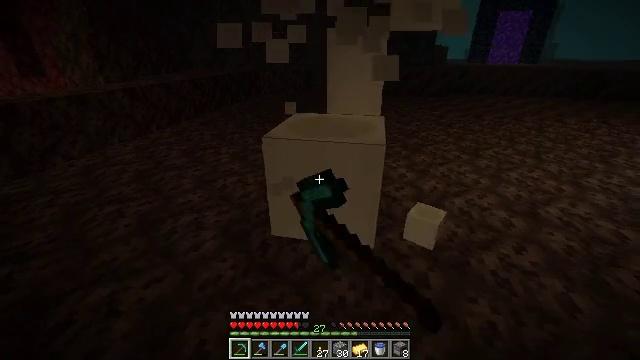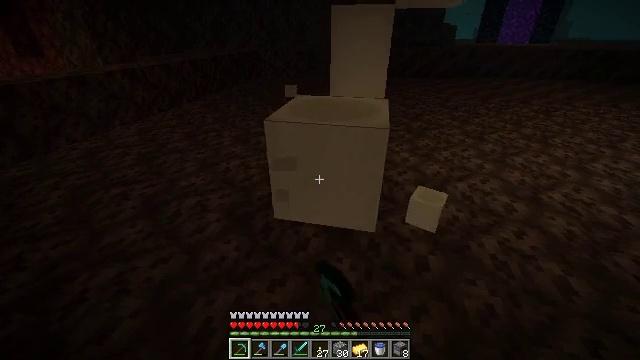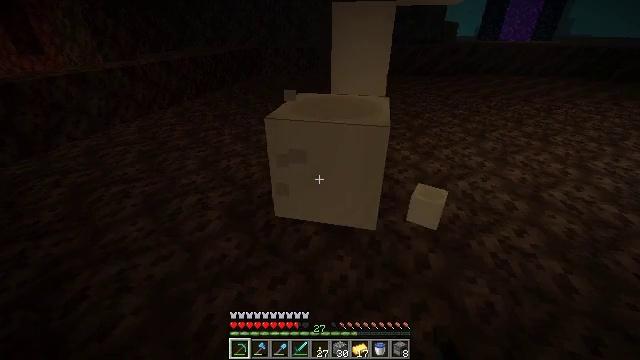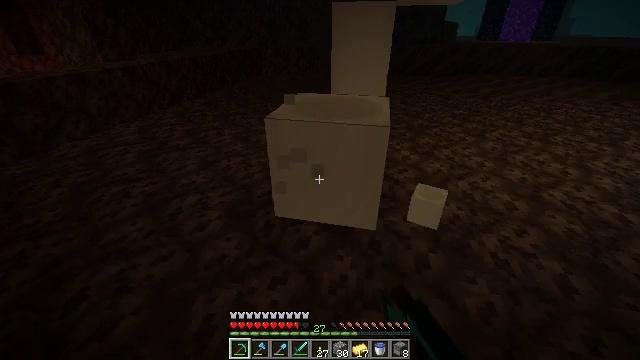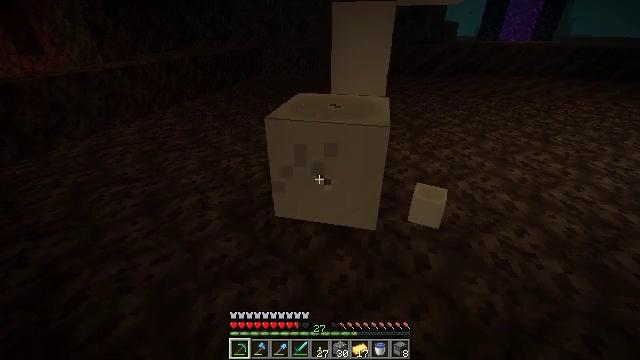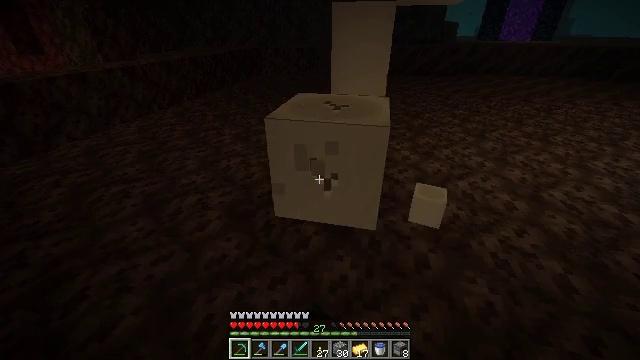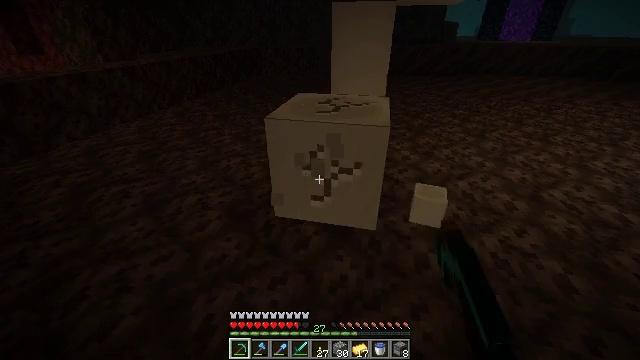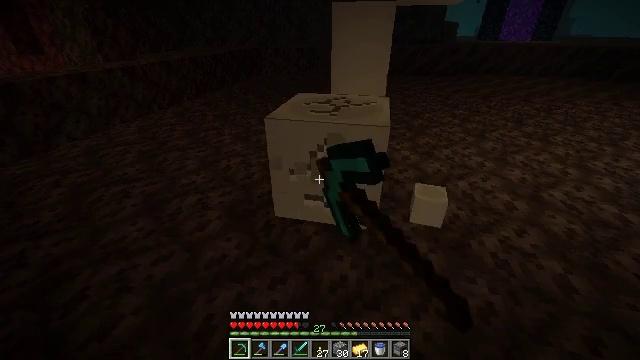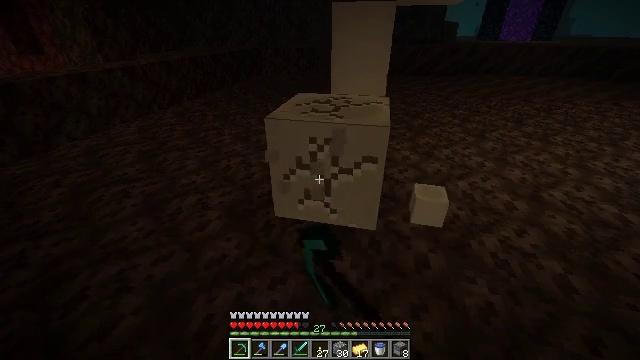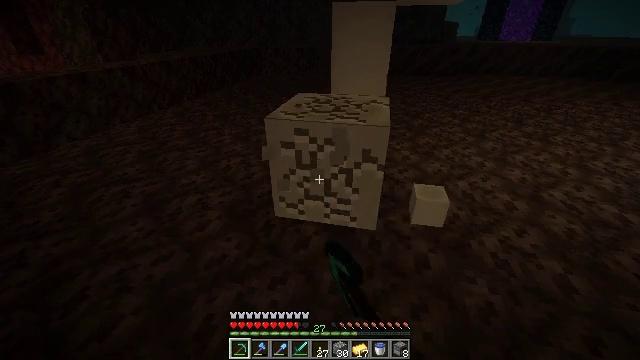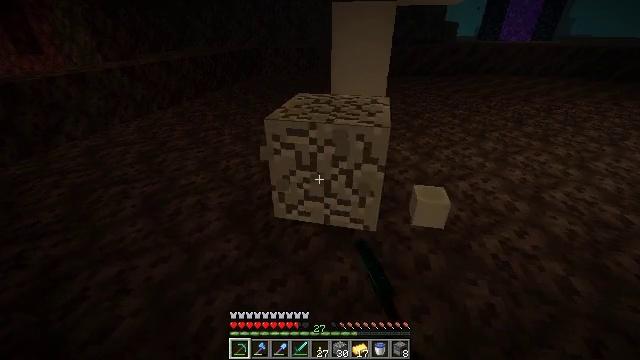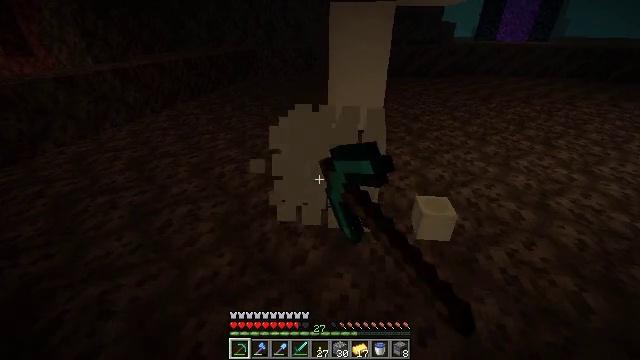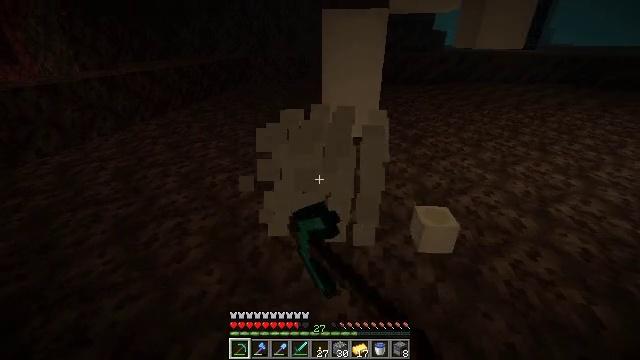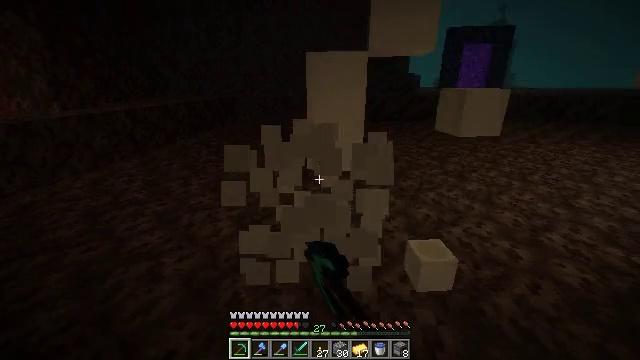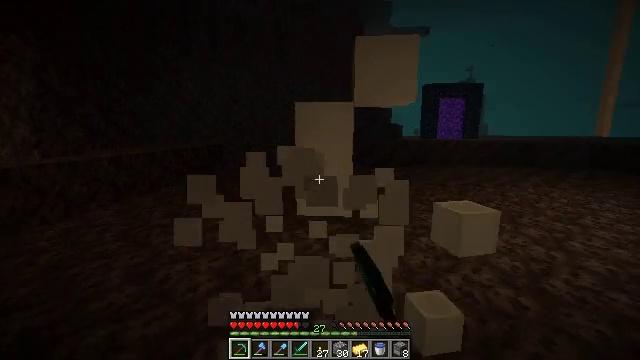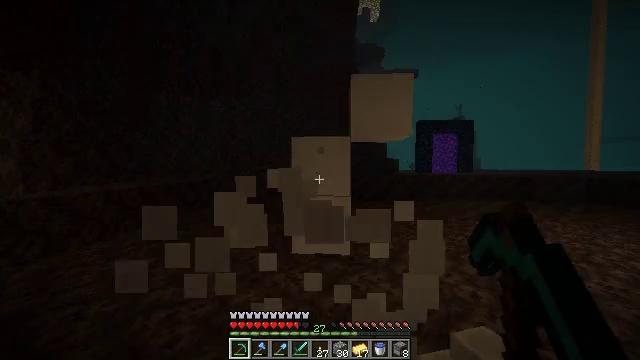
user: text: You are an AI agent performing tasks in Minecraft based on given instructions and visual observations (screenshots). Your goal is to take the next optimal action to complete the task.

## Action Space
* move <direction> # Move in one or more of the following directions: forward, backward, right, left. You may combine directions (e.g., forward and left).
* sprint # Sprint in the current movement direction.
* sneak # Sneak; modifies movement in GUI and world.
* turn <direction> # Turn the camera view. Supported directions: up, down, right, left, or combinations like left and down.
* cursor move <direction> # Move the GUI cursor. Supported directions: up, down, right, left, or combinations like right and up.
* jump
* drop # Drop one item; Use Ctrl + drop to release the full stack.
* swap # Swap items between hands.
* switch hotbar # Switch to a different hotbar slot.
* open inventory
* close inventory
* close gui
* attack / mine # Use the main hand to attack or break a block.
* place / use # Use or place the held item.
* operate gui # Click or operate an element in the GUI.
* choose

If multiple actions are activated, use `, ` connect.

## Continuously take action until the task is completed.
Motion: motion action
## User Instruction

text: Gather bone block for bone meal.
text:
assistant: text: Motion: turn down, attack / mine
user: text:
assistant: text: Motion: attack / mine
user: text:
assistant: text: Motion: attack / mine
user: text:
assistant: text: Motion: attack / mine
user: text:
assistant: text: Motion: attack / mine
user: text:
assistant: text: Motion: attack / mine
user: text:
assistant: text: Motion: attack / mine
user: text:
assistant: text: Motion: attack / mine
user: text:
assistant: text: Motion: attack / mine
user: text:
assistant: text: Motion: move forward, attack / mine
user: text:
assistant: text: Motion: move forward, attack / mine
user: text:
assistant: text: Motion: move forward, turn right and up, attack / mine
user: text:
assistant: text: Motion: move forward, turn right and up, attack / mine
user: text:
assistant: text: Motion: move forward, turn right and up, attack / mine
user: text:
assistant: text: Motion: move forward, turn up, attack / mine
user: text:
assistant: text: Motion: move forward, turn up, attack / mine
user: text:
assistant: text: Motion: move forward, turn up, attack / mine
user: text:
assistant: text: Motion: move forward, attack / mine
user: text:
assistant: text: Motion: move forward, attack / mine
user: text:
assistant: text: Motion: attack / mine
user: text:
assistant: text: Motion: attack / mine
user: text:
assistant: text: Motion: attack / mine
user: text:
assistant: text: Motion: attack / mine
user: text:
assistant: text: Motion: attack / mine
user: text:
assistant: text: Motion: attack / mine
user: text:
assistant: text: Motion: attack / mine
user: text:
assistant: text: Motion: attack / mine
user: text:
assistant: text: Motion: attack / mine
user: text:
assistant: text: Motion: turn down, attack / mine
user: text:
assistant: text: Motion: turn down, attack / mine